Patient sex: F
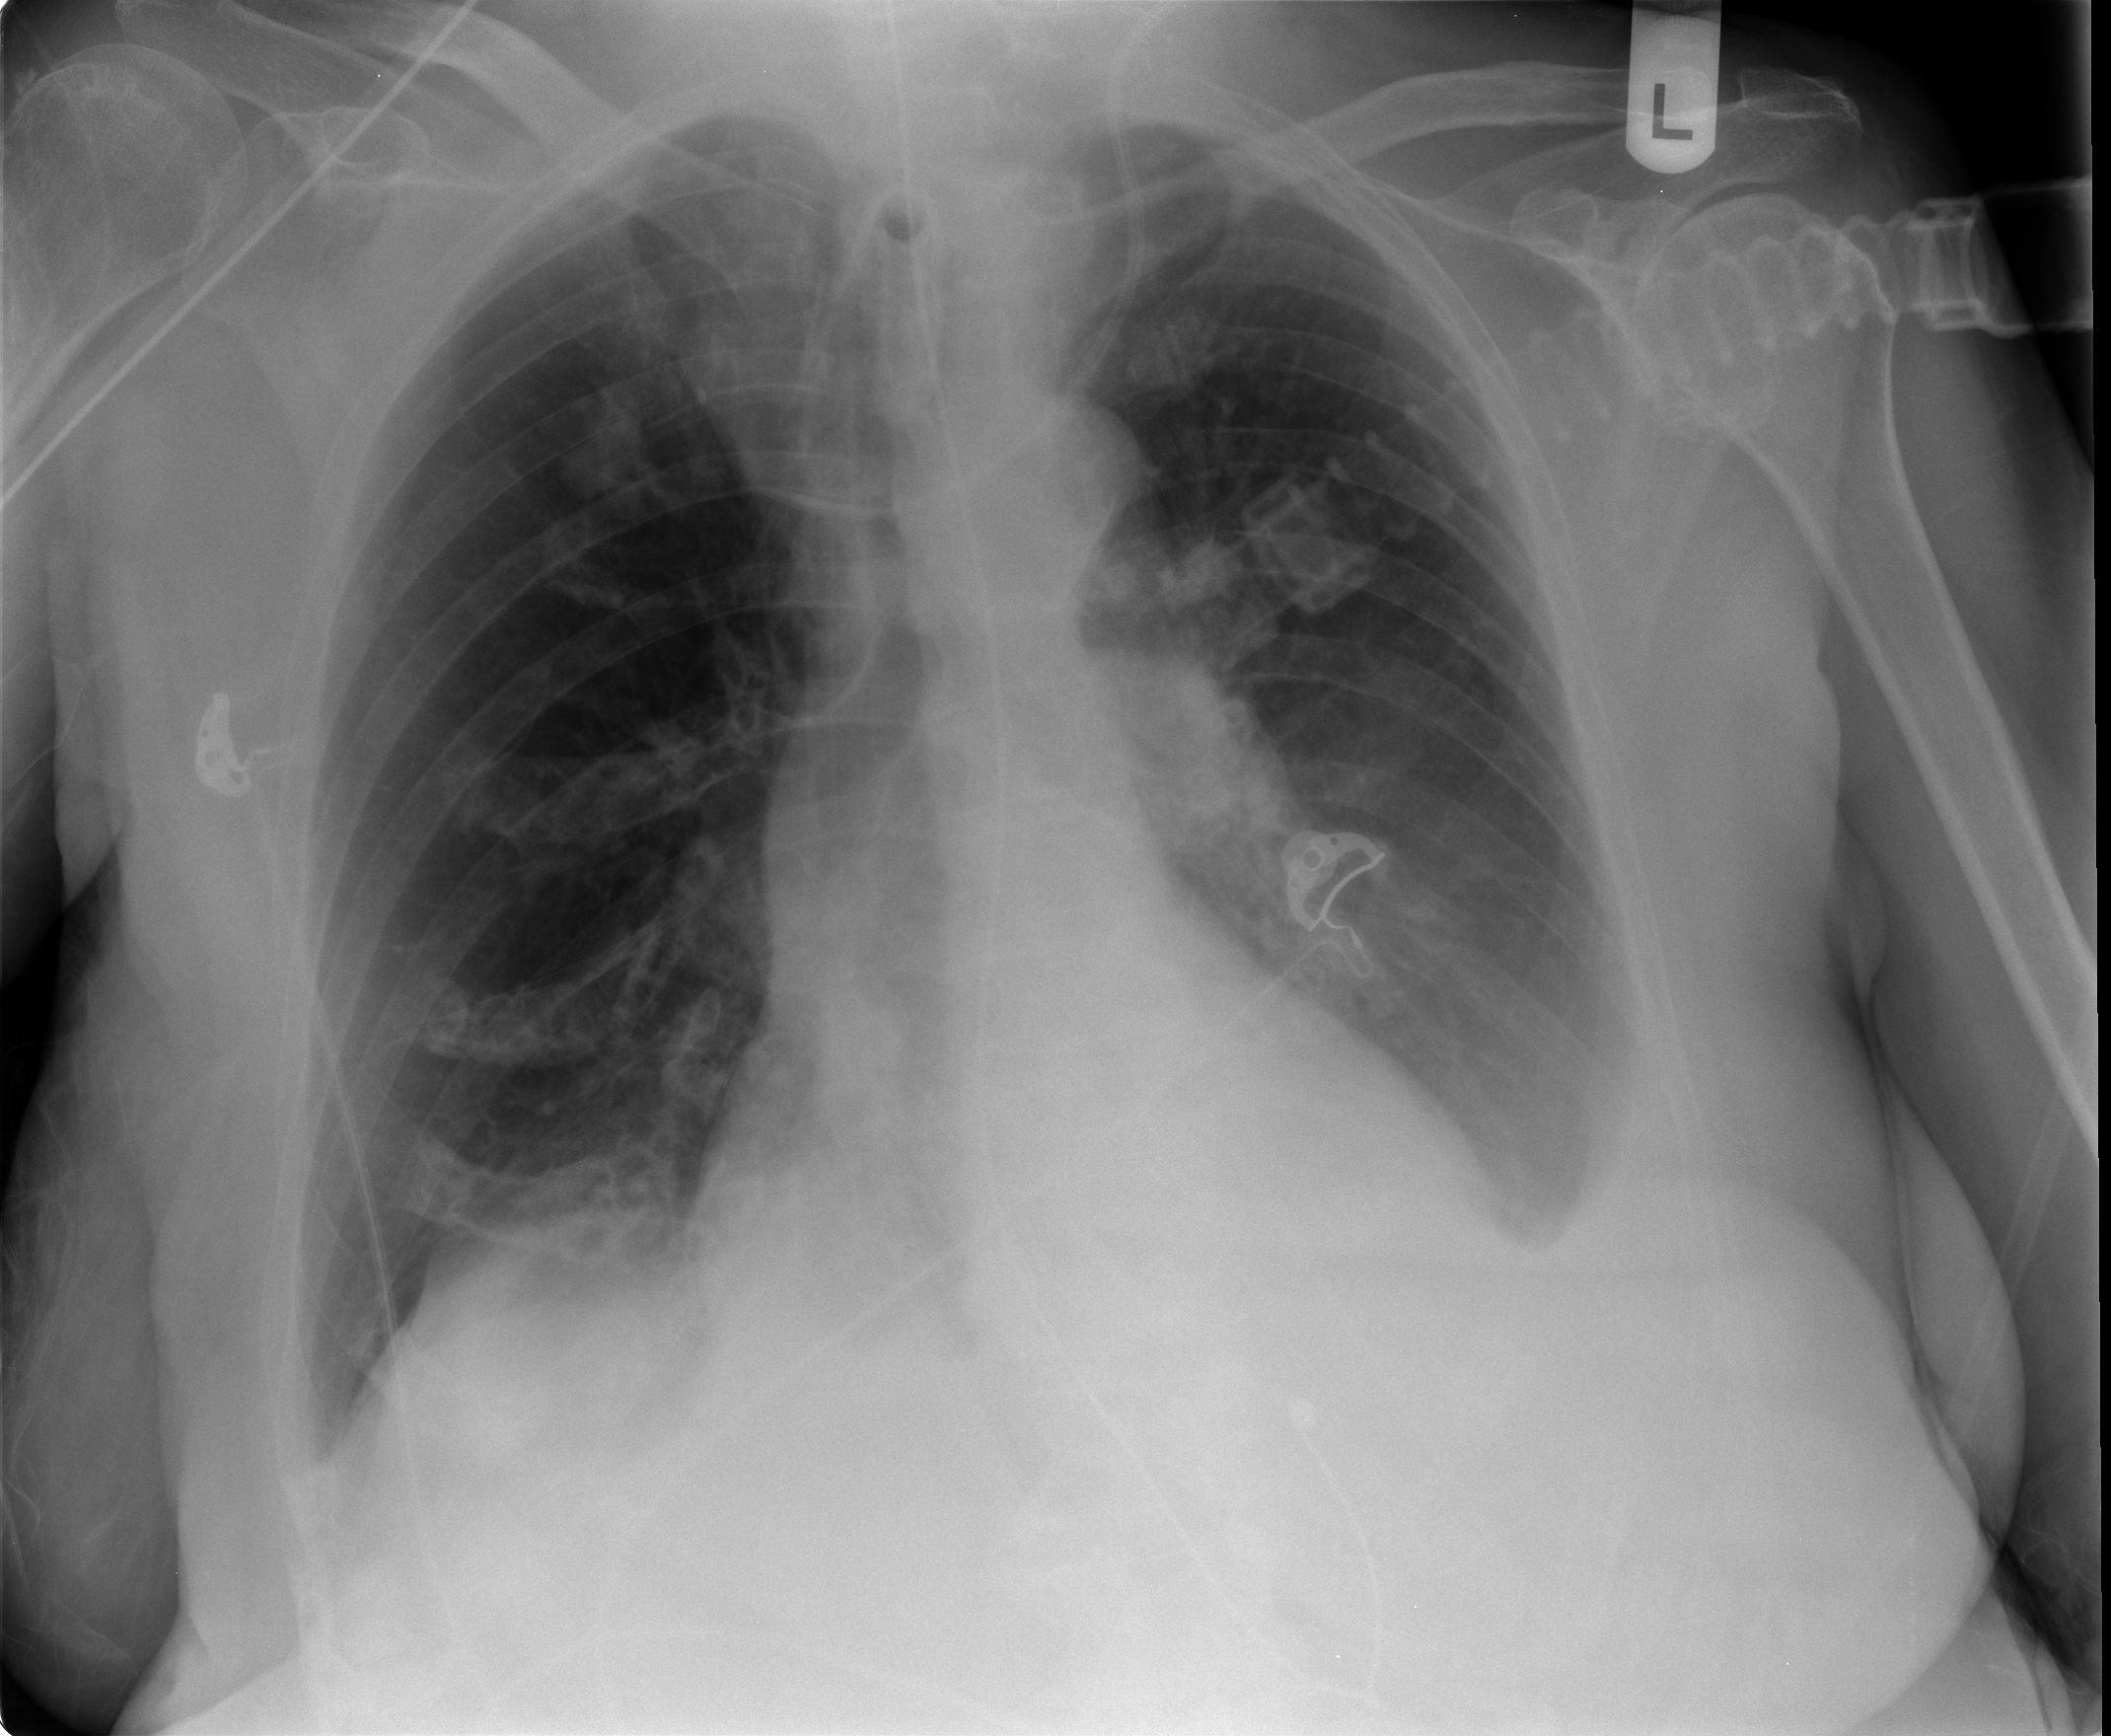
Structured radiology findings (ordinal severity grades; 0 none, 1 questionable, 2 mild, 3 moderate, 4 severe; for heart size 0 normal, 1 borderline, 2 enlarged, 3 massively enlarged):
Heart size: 0
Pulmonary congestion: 0
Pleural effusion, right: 0
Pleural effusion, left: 2
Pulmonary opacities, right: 0
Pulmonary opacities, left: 0
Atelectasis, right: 2
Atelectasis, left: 2